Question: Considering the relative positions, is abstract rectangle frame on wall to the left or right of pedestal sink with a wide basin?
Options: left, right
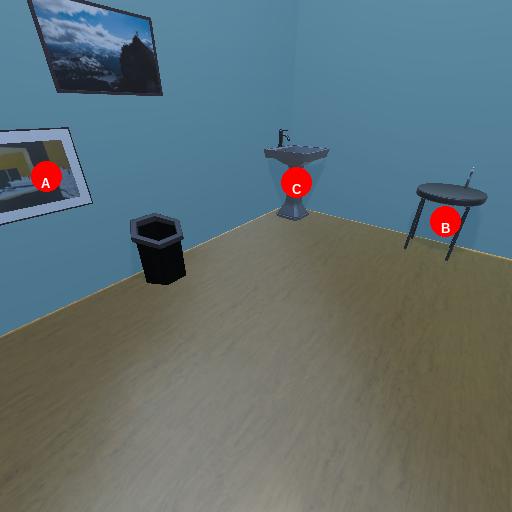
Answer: left